Question: I have number of rows in a table fetched from database. I need to display output of each row beside dat table only. output data also fetching from database.
Example: If i click first row means i want detail information about that row next to that table.

'''
<script type="text/javascript">
$(function() {
$('#showmenu').click(function() {
$(".menu").slideToggle();
});
});
</script>
'''
PHP Code: First Table(Displaying Data)
'''
$query = "select * from orders_list";
$result = mysql_query($query);
$num_rows = mysql_num_rows($result);
if($num_rows >= 1)
{
echo "<div id='showmenu' class='scroll'>";
echo "<table id='table_struct' cellspacing='0' cellpadding='1' border='1' width='400'>
<tr class='tr_class' bgcolor='#0066CC'>
<td align='center' style='font-weight:bold'> Select </td>
<td align='center' style='font-weight:bold'> order_id </td>
<td align='center' style='font-weight:bold'> customer_name </td>
<td align='center' style='font-weight:bold'> no_of_pack </td>
<td align='center' style='font-weight:bold'> price </td>
<td align='center' style='font-weight:bold'> Weight </td>
<td align='center' style='font-weight:bold'> payment mode </td>
</tr>";
while($row = mysql_fetch_array($result))
{
$order_id = $row['order_id'];
echo "<tr>
<td align='center'><input type='checkbox' class='case' name='case' value='1'></td>
<td align='center'>".$row['order_id']."</td>
<td align='center'>".$row['customer_name']."</td>
<td align='center'>".$row['number_of_pack']."</td>
<td align='center'>".$row['price']."</td>
<td align='center'>".$row['weight']."</td>
<td align='center'>".$row['payment']."</td>";
echo "</tr>";
}
echo "</table>";
echo "</div>";
}
'''
code for output to display in same page:
'''
$_SESSION['order_id'] = $order_id;
echo $_SESSION['order_id'];
$query = "select * from orders_details where order_id=$order_id";
$result = mysql_query($query);
$num_rows = mysql_num_rows($result);
if($num_rows >= 1)
{
echo "<div class='menu' class='scroll'>";
echo "<table id='table_struct' cellspacing='0' cellpadding='1' border='1' width='400'>
<tr class='tr_class' bgcolor='#0066CC'>
<td align='center' style='font-weight:bold'> Product </td>
<td align='center' style='font-weight:bold'> Quantity </td>
<td align='center' style='font-weight:bold'> Sku </td>
<td align='center' style='font-weight:bold'> Price </td>
<td align='center' style='font-weight:bold'> Total </td>
</tr>";
while($row = mysql_fetch_array($result))
{
echo "<tr>
<td align='center'><input type='checkbox' class='case' name='case' value='1'></td>
<td align='center'>".$row['product']."</td>
<td align='center'>".$row['quantity']."</td>
<td align='center'>".$row['sku']."</td>
<td align='center'>".$row['price']."</td>
<td align='center'>".$row['total']."</td>";
echo "</tr>";
}
echo "</table>";
echo "</div>";
}
'''
Pls help me out..
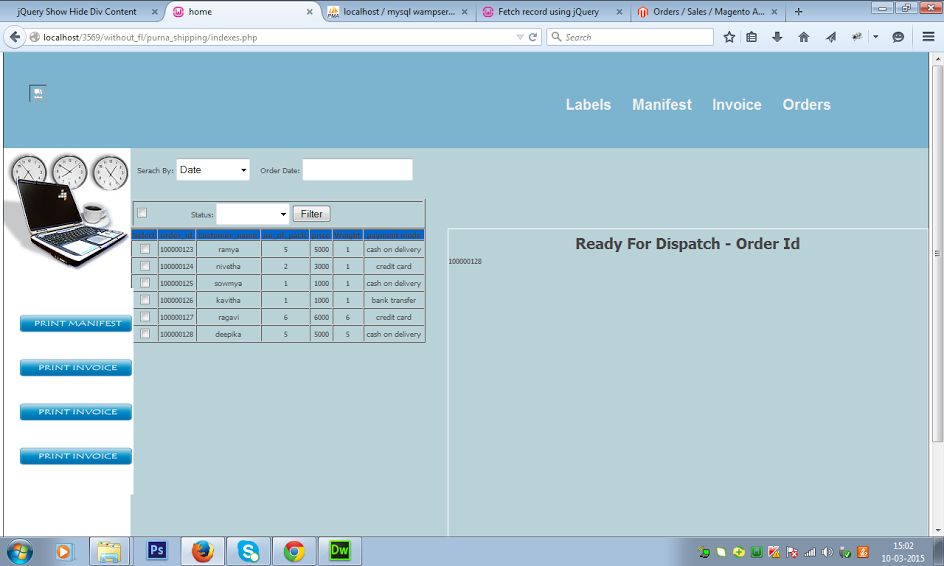
Answer: There are two solutions one is to create row next to each row with $order_id and inside you include your second script. You also hide that row with 'style="display:none"' and then in javascript you hide or show next row (you can inslude whole table in one td with 'colspan="7"')
'''
$('#table_struct tr.input').click(function() {
$(this).next().toggle();
});
'''
Second option is to have your second script in different file and run ajax request with order_id of selected row. You can display that second table inside dialog box. Or if you want it to be next to the row then you can set postion of it using javascript:
'''
$('#table_struct tr').click(function() {
var $this = $(this);
var offset = $this.offset();
var height = $this.height();
var order_id = $this.data('order_id');
$('.menu').remove();
$.get('your_second_script.php?order_id=' + order_id, function(table) {
$('#showmenu').append(table);
$('.menu').css({
position: 'absolute',
left: offset.left,
top: offset.top+height
});
});
});
'''
tr will need to have 'data-order_id' attribute.